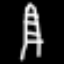
Label: The Eiffel Tower